Question: I'm running a function, and when I enter data correctly it does exactly what I need it to, but when there is invalid data provided I want to return an error message to the user. As you can see in the pic, the request returns the message I want to display but I cannot access it!

My AngularJS controller:
'''
vm.avpLogic = function(last, avp_id) {
console.log("Checking AVP Registration");
alert("Checking AVP Registration");
registrationDataFactory.checkAVPReg({ last: last, id: avp_id })
.then(function(response){
if(!response) {
console.log(error);
alert(error);
}
console.log(" frontend RESPONSE ");
console.log(response);
vm.avp = response;
vm.addPlayer(vm.registration, vm.avp)
})
.catch(function(response){
// THE RESPONSE COMES BACK HERE FOR INVALID DATA
console.log(response.body); // THROWS ERRORS, see pic
console.log("An error occurred, but we don't know how to log it.", message);
alert("FAILED AVP CHECK. Name and ID must match exactly, and they must be active during the rumble.");
return error;
});
}
'''
I've tried logging error, res, response, message and they all come give me an error. If I remove the console.log lines it pops up an alert with the FAILED AVP CHECK message. I want that to be custom, with the message showing in the response window.
Tracing backwards, my data factory console.logs just fine:
'''
function complete(response) {
console.log("data factory response SUCCESS!");
return response;
}
function failed(error) {
console.log("API error response: ", error);
}
'''
When I look in the console, just I see the error object I could access, but can't seem to do.
The part of my NodeJS function sending the error:
'''
return res.status(422).send({
message: 'Missing parameters! Need name and AVP ID'
});
'''
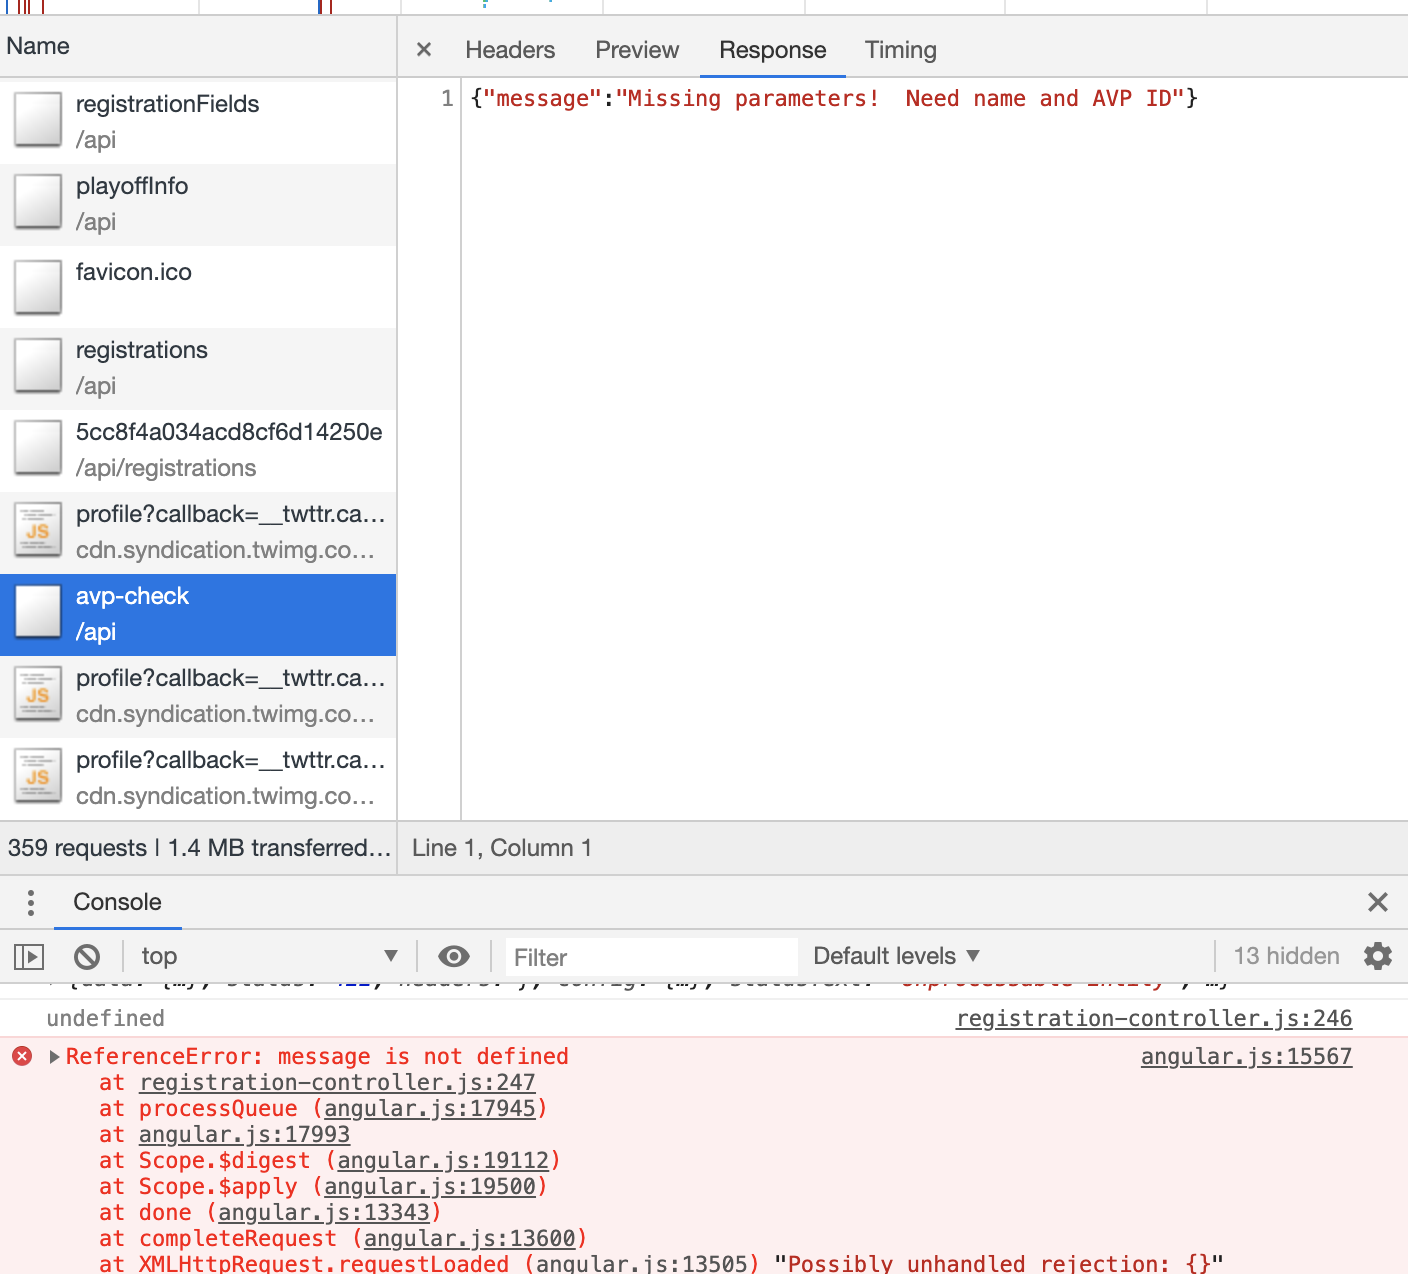
Answer: The factory has problems:
> ERRONEOUS'''
function failed(error) {
console.log("API error response: ", error);
}
'''
## Better
'''
function failed(error) {
console.log("API error response: ", error);
//RE-THROW error
throw error;
}
'''
When a promise error handler fails to re-throw an error, the function returns 'undefined'. This the rejected promise to a fulfilled promise with a value of 'undefined'.
For more information, see
- <URL>